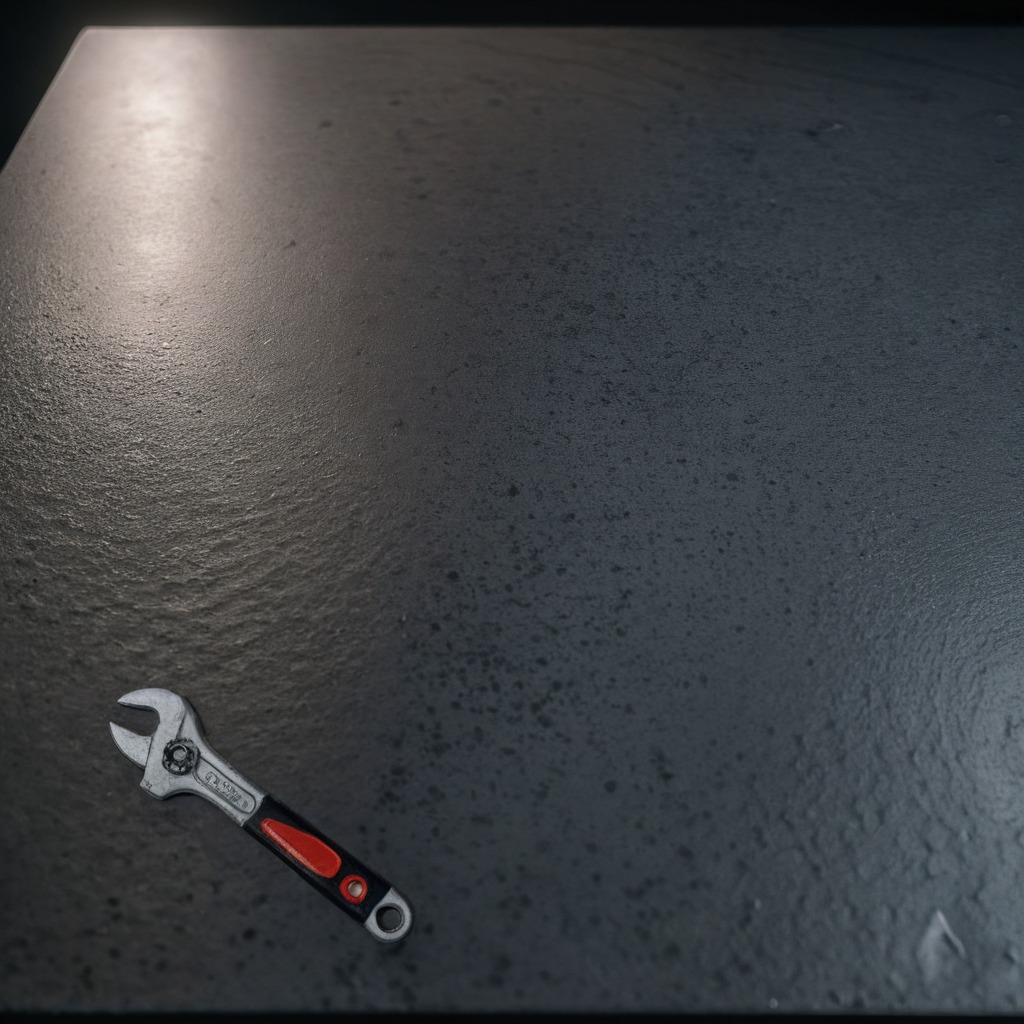
An wrench is lying on a clean granite table inside a workshop at night dim ambient light soft shadows worn but